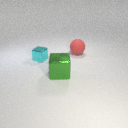
large red rubber sphere behind large green metal cube